The plot shows how the frequency content of a bearing vibration signal evolves over time (STFT spectrogram). Diagnose the bearing from this image, choosing from: normal, inner_race, outer_race, ball.
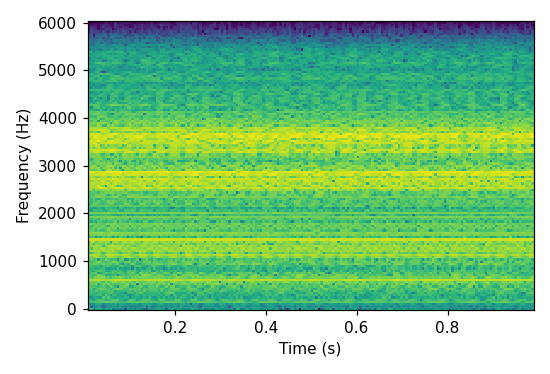
Answer: inner_race